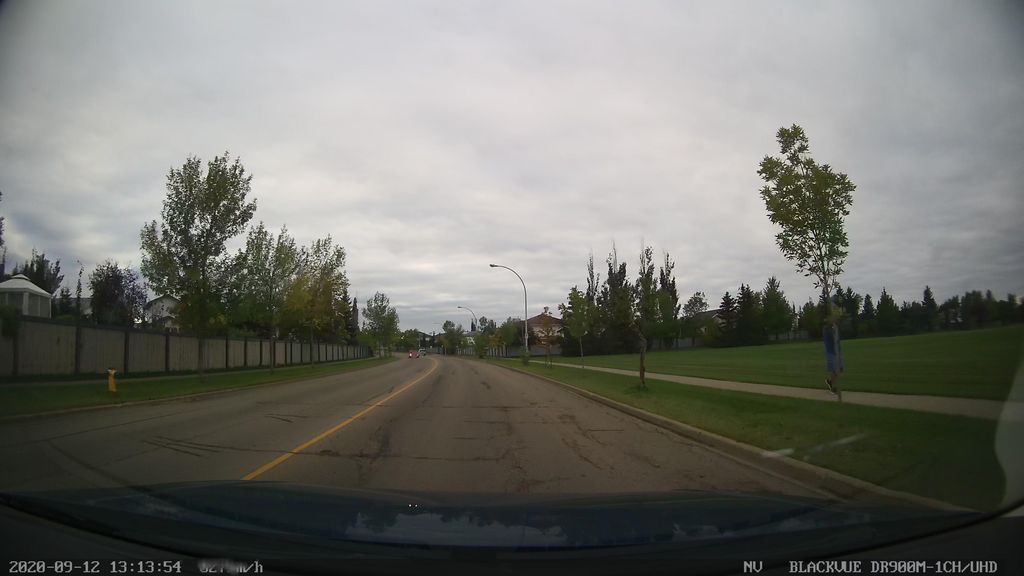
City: edmonton